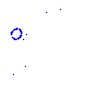
Particle: kaon